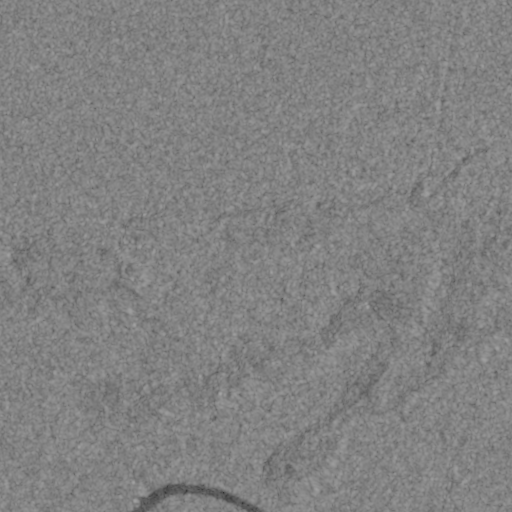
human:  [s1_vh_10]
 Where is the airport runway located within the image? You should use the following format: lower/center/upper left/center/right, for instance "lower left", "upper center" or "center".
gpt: The airport runway is located in the lower right of the image.
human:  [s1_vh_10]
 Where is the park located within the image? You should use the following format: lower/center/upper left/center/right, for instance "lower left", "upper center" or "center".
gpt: The park is located in the lower right of the image.
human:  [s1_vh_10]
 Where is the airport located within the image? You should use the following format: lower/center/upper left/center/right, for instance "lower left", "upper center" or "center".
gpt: There is no airport in the image.

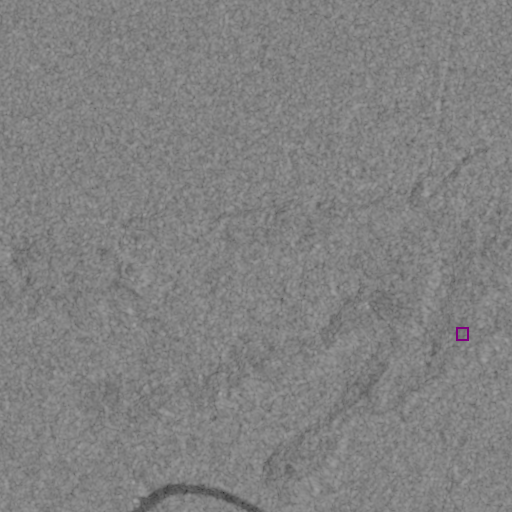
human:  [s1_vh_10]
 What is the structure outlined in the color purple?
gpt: The structure outlined in purple is a park.
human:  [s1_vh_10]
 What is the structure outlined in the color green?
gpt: There is no green outline.